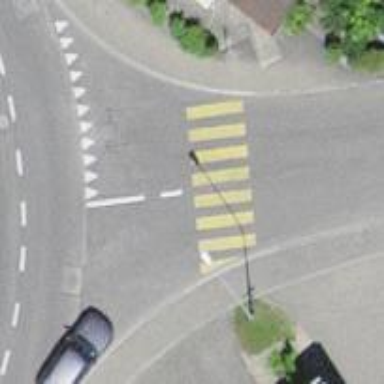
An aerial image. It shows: Zebra crossing on the road.